Aerial crown-view tile of a tropical tree (Barro Colorado Island, Panama), acquired 20240813:
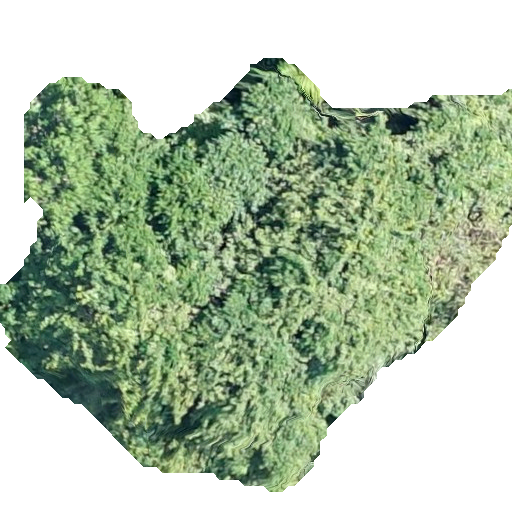
Species: Pouteria stipitata
GBIF accepted scientific name: Pouteria stipitata
Crown area: 238.989 m²